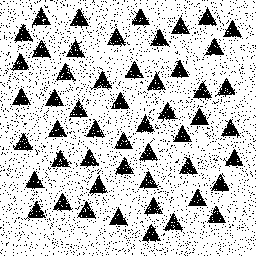
Squares: 0
Triangles: 52
Stars: 0
Total shapes: 52